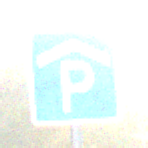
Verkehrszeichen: Parkhaus
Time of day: SunriseSunset
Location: Outdoor (Nature)
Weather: Clear
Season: NotSpecified
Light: Natural